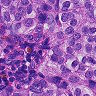
Metastatic tissue present: yes